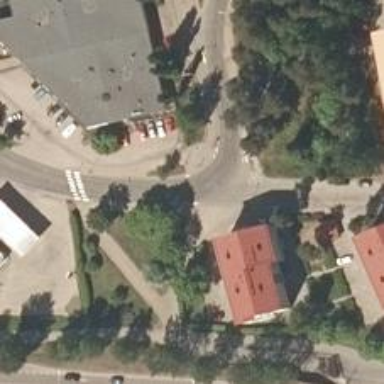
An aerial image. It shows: Asphalt cycleway featuring zebra crossing. The crossing is uncontrolled.